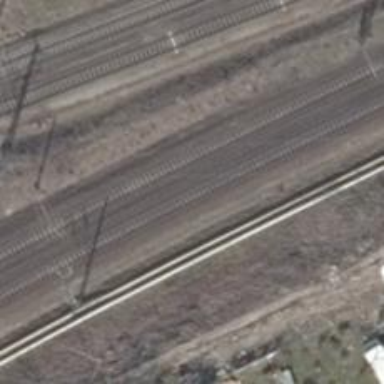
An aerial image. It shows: Electrified contact line.